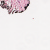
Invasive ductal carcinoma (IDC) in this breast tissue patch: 0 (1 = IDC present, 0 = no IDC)